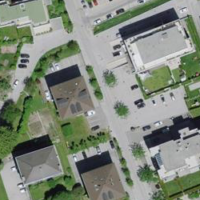
EUNIS habitat code: 54
Species observed at this site:
Diplotaxis tenuifolia